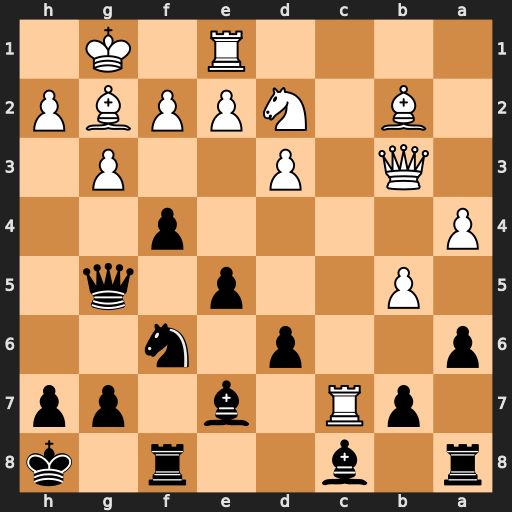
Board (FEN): r1b2r1k/1pR1b1pp/p2p1n2/1P2p1q1/P4p2/1Q1P2P1/1B1NPPBP/4R1K1
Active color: b
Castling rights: -
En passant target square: -
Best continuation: fxg3 hxg3 Qxd2